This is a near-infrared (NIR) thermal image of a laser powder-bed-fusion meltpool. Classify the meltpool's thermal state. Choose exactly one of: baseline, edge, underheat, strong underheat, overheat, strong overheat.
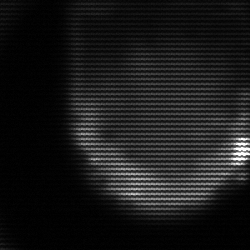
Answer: edge